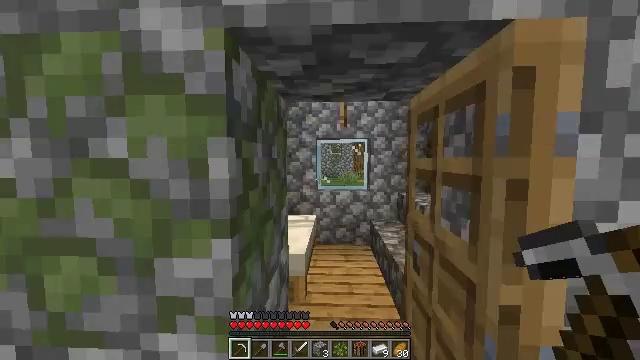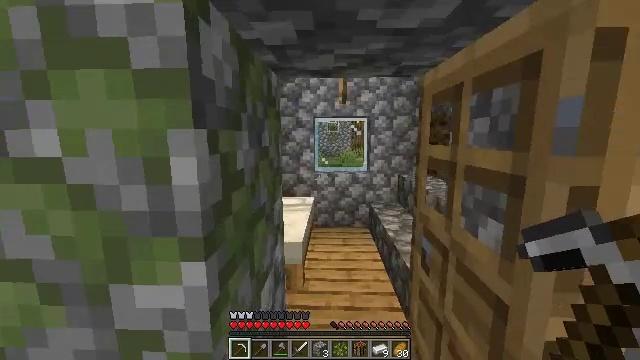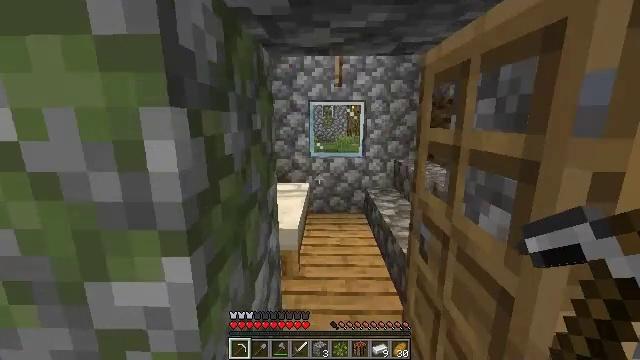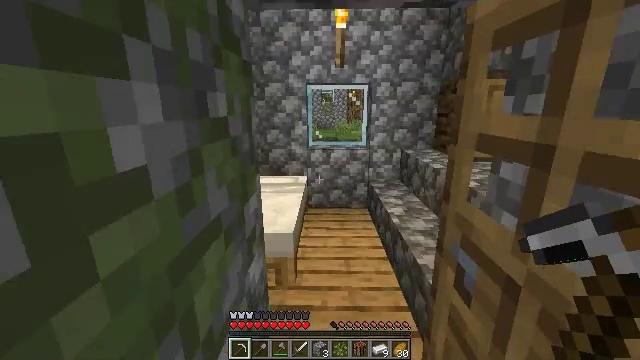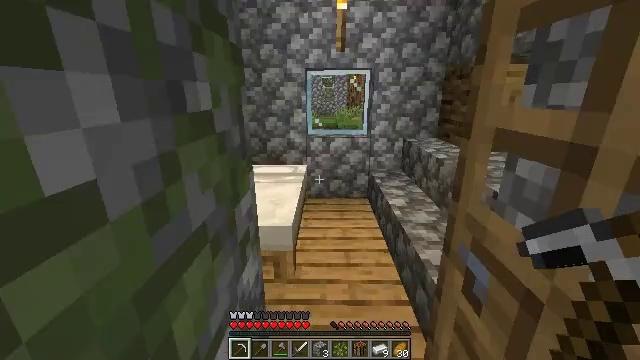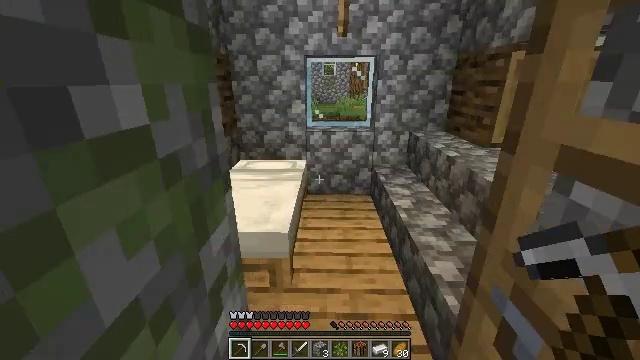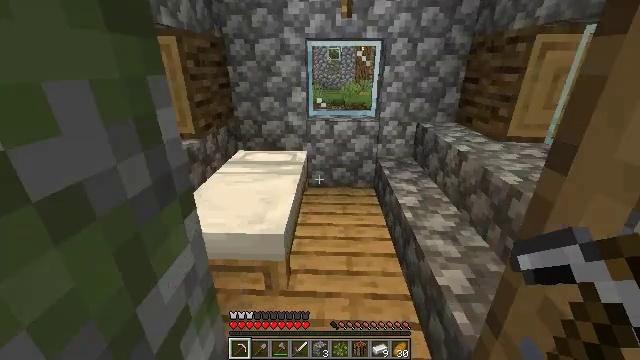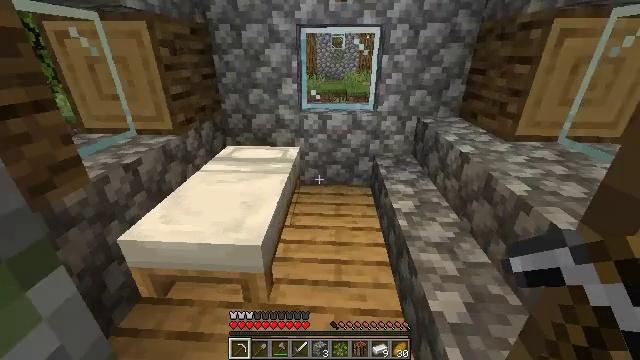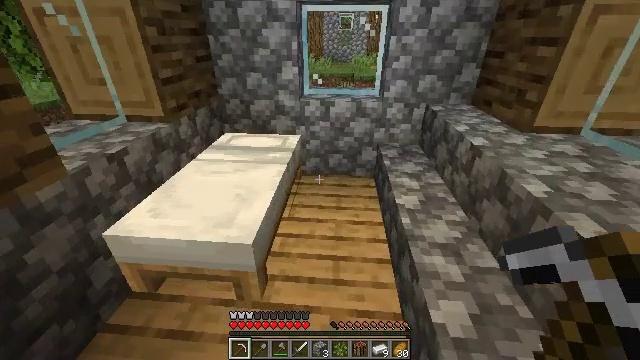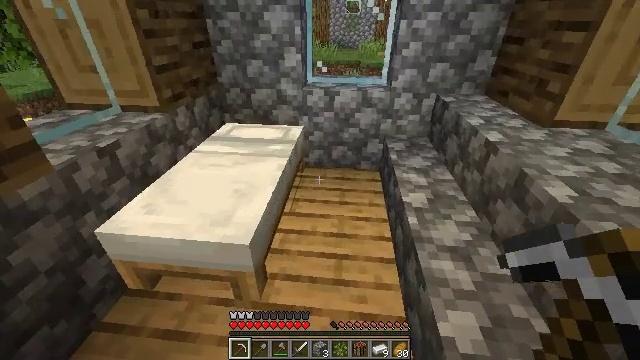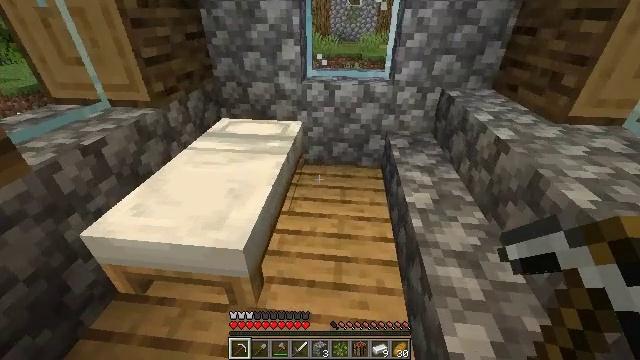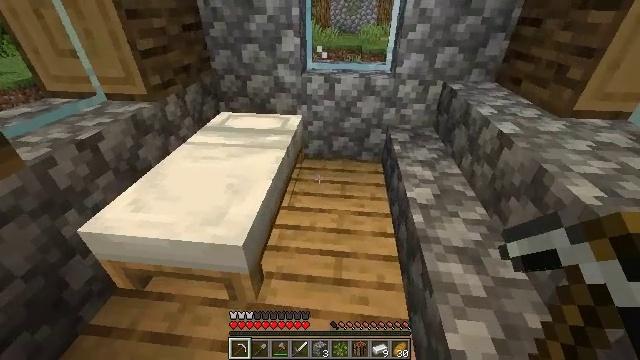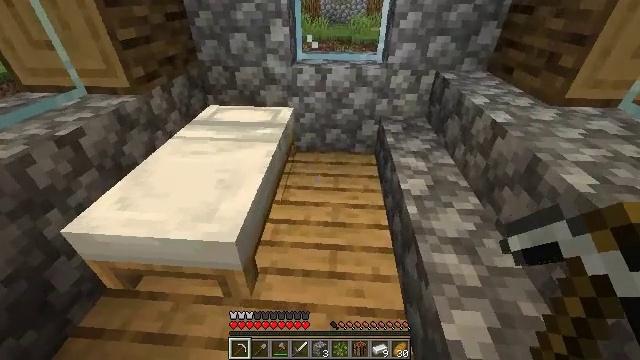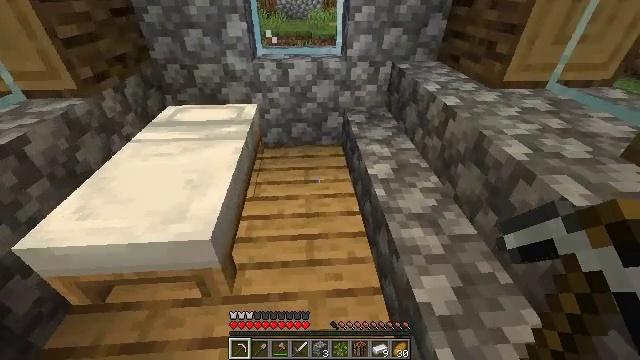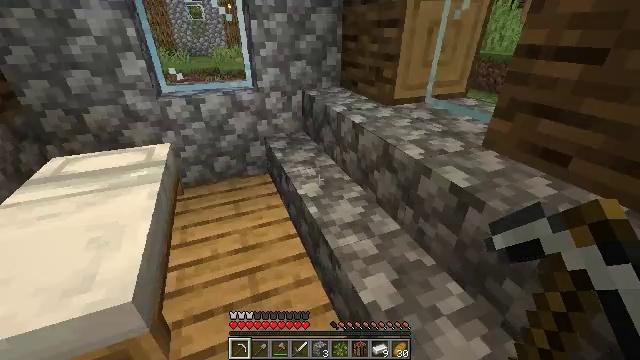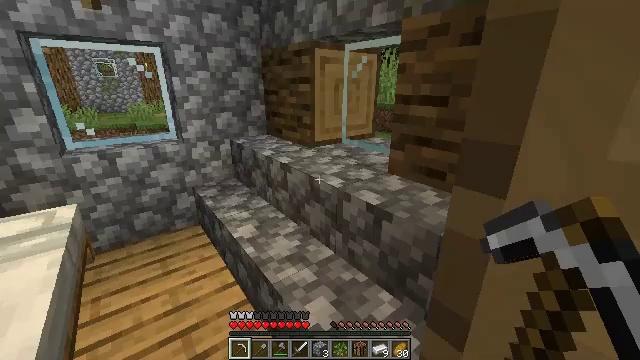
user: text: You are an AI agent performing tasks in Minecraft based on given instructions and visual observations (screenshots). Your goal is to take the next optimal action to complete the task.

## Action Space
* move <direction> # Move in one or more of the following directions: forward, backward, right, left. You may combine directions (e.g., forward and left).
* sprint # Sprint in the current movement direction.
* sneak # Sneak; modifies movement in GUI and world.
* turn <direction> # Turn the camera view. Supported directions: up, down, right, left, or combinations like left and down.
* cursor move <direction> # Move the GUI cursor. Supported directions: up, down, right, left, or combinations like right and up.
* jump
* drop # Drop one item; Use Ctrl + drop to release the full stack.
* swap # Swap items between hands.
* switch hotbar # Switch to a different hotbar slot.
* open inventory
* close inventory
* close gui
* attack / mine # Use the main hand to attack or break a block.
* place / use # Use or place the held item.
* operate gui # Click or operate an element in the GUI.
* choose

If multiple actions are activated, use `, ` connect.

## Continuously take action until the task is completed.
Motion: motion action
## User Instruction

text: Attack the hay block to get hay.
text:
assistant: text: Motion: move forward, turn down
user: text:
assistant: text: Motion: move forward, turn right and down
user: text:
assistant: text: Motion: move forward, turn down
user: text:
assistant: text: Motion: move forward, turn down
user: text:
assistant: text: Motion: move forward, turn down
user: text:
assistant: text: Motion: move forward and move right, turn left and down
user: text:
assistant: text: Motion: move forward and move right, turn down
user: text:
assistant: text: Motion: move forward, turn left and down
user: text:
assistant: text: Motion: turn left and down
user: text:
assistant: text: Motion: turn down
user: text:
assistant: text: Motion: turn down
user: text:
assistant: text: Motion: turn right and down
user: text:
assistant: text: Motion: move back, turn right
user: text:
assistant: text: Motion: move back, turn right and up
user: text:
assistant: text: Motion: move back, turn right and up
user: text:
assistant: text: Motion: turn right and up
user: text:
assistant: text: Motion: turn up
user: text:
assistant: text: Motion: no_op
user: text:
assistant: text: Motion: move right
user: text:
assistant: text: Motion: move right, turn right and down
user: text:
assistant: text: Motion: move forward and move right, turn right and down
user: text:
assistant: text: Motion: move forward and move right, turn right and down
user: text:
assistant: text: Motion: move forward and move right, turn right and down
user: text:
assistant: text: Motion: move forward and move right, turn right
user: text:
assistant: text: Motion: move forward and move right, turn right
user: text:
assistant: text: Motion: move forward and move right
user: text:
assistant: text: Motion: move forward and move right
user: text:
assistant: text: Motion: move forward and move right
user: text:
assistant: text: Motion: move forward and move right
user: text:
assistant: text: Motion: move forward, sprint, turn left